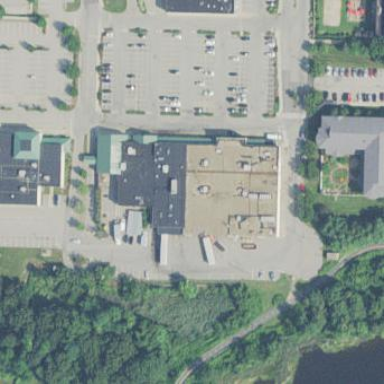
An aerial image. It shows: Supermarket located in building.